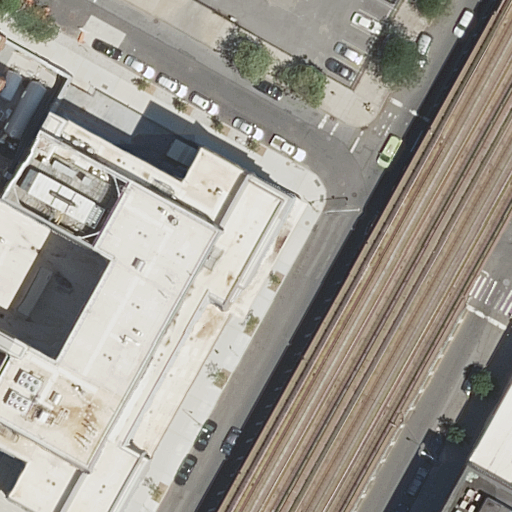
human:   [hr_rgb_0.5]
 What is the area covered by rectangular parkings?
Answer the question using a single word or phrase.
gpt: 366m2

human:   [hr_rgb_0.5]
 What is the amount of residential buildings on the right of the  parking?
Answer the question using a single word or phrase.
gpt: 2

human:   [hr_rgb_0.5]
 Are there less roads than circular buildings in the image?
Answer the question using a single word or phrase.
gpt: no

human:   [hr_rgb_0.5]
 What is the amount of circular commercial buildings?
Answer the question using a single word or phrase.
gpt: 0

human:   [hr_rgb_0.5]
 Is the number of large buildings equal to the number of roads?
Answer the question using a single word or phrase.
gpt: no

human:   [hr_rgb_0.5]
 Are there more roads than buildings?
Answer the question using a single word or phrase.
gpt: no

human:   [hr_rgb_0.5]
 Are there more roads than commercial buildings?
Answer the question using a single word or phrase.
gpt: yes

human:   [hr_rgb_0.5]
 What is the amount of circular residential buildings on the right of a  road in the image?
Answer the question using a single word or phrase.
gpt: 0

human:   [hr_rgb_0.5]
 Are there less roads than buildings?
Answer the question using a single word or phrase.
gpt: no

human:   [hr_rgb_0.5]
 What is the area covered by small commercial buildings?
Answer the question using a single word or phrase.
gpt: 0m2

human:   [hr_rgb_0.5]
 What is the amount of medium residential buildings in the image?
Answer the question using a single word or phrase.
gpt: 0

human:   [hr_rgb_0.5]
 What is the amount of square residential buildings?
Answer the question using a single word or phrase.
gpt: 0

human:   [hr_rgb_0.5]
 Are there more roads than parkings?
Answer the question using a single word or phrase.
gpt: yes

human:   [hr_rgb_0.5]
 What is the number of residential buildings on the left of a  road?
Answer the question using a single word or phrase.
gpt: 1

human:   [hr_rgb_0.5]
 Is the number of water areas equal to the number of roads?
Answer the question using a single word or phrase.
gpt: no

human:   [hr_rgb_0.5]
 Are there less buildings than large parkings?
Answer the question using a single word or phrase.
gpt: no

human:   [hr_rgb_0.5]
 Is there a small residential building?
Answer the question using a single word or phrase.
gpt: yes

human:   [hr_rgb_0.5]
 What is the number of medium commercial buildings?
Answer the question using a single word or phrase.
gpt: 0

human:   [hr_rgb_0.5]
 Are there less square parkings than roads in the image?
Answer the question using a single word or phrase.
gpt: yes

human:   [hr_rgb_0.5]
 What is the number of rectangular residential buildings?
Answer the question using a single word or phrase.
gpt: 2

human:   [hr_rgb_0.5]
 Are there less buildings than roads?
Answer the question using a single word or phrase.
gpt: no

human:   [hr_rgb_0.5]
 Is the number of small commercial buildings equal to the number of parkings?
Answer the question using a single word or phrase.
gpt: no

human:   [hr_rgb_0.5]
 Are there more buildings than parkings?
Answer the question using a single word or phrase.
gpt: yes

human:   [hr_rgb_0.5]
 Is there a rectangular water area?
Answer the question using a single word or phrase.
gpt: no

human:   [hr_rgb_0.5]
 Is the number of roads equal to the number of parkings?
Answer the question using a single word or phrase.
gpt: no

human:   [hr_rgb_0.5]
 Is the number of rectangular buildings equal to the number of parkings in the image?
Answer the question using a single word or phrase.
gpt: no

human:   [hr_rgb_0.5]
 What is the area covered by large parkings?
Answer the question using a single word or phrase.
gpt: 0m2

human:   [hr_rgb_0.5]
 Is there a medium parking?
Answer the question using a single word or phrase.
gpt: yes

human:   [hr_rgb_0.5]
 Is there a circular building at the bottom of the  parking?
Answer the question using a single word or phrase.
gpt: no

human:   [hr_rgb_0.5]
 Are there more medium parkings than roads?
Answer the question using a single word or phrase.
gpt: no

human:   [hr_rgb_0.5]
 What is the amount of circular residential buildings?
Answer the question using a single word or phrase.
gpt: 0

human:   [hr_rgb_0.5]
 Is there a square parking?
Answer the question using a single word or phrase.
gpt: no

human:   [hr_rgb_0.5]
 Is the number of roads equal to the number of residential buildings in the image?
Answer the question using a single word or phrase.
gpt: no

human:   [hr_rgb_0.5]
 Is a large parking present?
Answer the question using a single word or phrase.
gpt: no

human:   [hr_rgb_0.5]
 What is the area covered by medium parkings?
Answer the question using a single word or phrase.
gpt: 366m2

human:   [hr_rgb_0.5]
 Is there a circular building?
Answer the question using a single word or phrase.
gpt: no